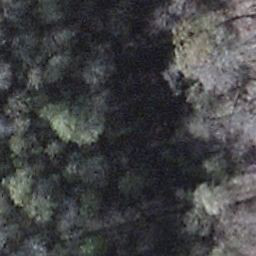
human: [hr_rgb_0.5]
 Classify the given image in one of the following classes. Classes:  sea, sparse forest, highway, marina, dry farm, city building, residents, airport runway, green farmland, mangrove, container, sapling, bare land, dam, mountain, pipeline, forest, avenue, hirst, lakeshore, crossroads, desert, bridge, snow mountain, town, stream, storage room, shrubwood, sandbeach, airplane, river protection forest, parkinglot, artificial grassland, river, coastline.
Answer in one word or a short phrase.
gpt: shrubwood